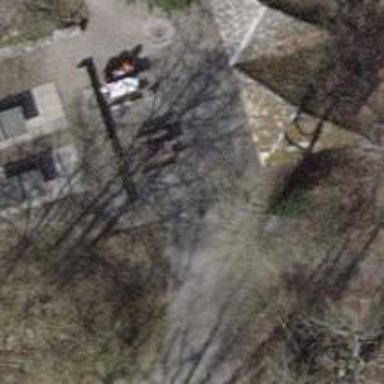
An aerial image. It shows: Picnic table located in leisure land area.